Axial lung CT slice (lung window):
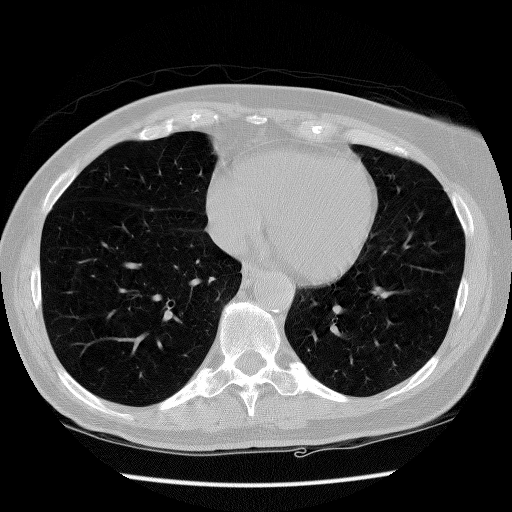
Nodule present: no